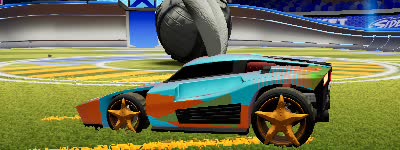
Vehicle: breakout